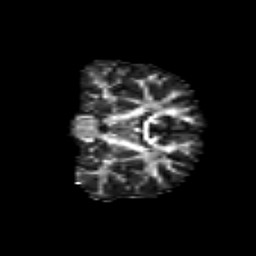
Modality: FA
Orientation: coronal
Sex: male
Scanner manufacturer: siemens
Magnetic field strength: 3 T
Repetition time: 5 s
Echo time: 0.071 s